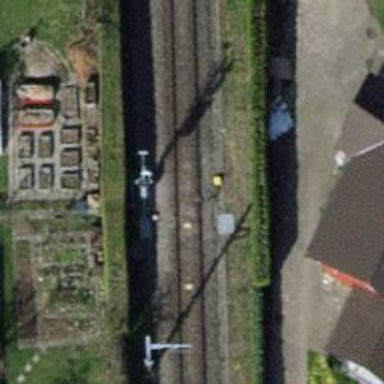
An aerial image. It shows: Railway signal.